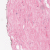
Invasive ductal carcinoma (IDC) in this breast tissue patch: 0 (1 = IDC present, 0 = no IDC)